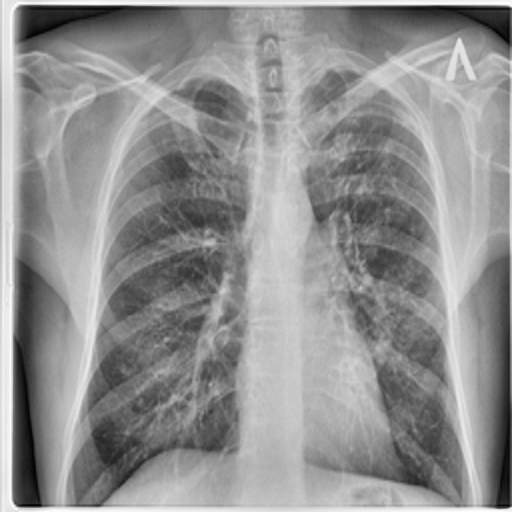
Finding: TUBERCULOSIS